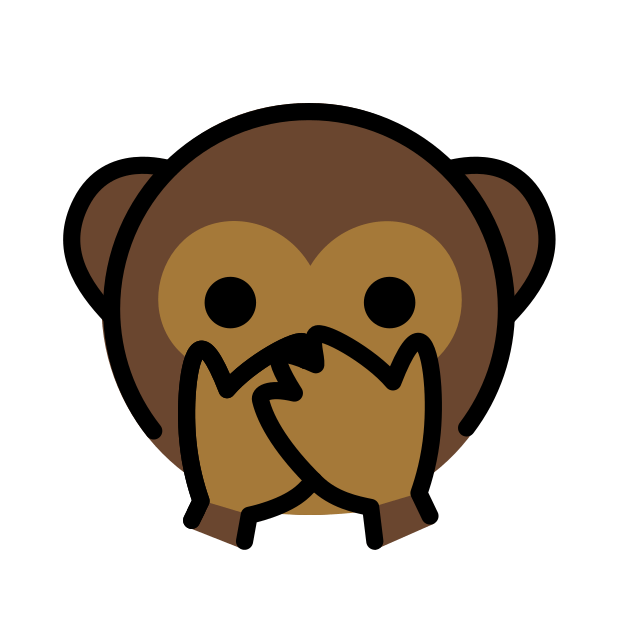
speak-no-evil monkey